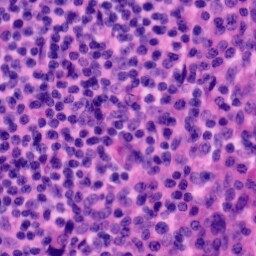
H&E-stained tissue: Tonsil